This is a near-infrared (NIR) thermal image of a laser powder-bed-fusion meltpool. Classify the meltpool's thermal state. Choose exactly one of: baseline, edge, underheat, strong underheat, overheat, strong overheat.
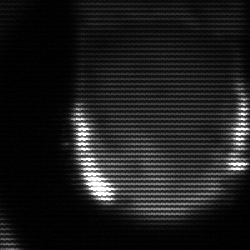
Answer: strong underheat